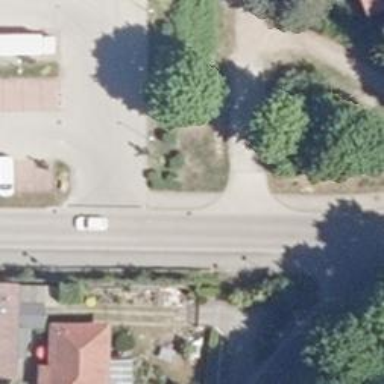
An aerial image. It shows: Residential road with sidewalks on both sides.